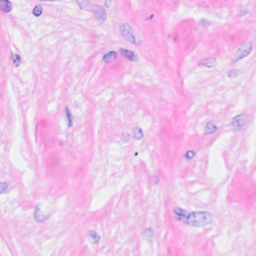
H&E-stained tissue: Breast